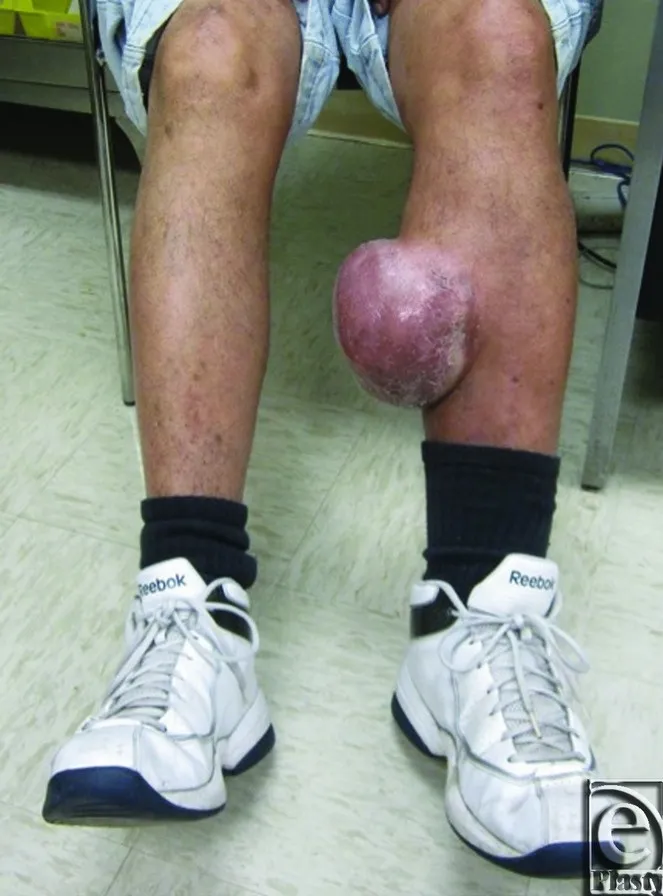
Left medial calf lymphocele at site of harvested saphenous vein.
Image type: medical_photograph (skin_photograph)